Бокал с жидкостью представляет собой линзу сложной формы. Ключевой особенностью такой линзы является различие радиусов кривизны, если рассматривать ее сечения в горизонтальной и вертикальной плоскости. В результате для горизонтальной и вертикальной плоскостей такая линза имеет различные фокусные расстояния.
Определите положение точечного источника света, которым можно считать светодиод фонарика, относительно корпуса фонарика.
Измерьте радиус кривизны бокала в горизонтальной плоскости (в самой широкой части бокала).
Проведя необходимые оптические измерения, определите показатель преломления жидкости несколькими способами.
Определите радиус кривизны бокала в вертикальной плоскости (в самой широкой части бокала) несколькими способами.
Оцените погрешности.
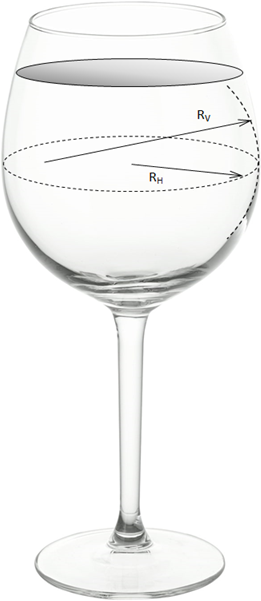
Темы:
E